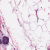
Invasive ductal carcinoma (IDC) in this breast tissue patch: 0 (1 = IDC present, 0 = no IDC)